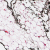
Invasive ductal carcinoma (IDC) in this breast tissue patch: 0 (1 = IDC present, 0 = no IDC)